Question: I am working on location based application in which i need to move 'MKAnnotation' Pin as per the change location. It means as user change location from once place to other the Annotation should be moved.
This is my code of annotation:
'''
-(MKAnnotationView *)mapView:(MKMapView *)mV viewForAnnotation:(id <MKAnnotation>)annotation
{
static NSString *defaultPinID = @"com.invasivecode.pin";
pinView = (MKPinAnnotationView *)[mV dequeueReusableAnnotationViewWithIdentifier:defaultPinID];
if (pinView == nil)
{
pinView = [[MKPinAnnotationView alloc] initWithAnnotation:annotation reuseIdentifier:defaultPinID];
pinView.enabled = YES;
pinView.pinColor = MKPinAnnotationColorGreen;
pinView.canShowCallout = YES;
}
return pinView;
}
'''
It drops the pin on the current location but when i move with device the location changed & also 'MKPolyline' i have implement but Pin stays there.
see this image :

You can see in this the green pin is the start point & the other side is the current point. So the pin should be on the current point thats what i want.
I have searched & tried few of the solutions of stack but not able to solve my issue.
Any suggestions & help will be highly appreciated.
Thanks in advance.
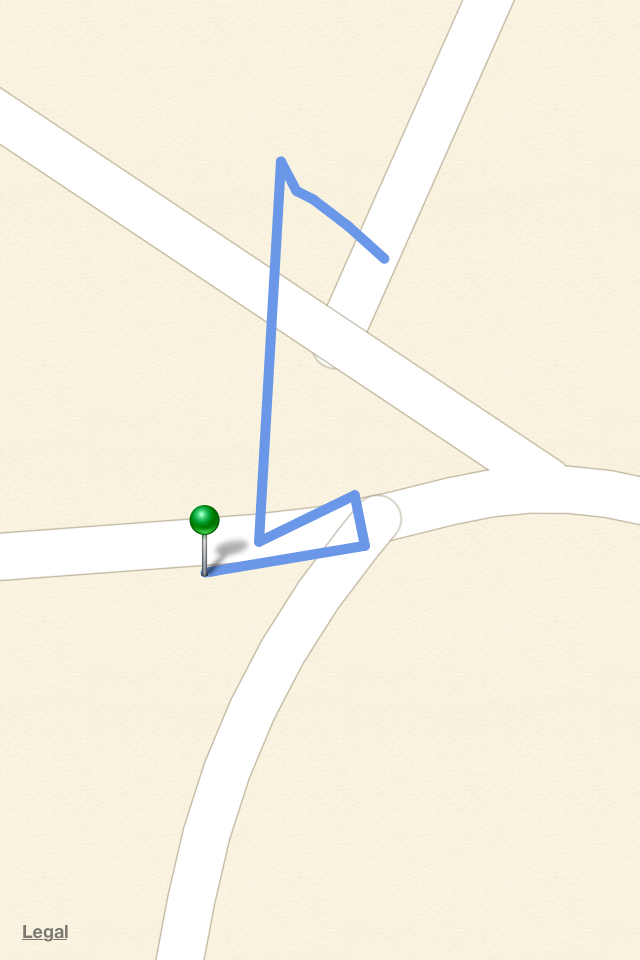
Answer: I got the solution from @AnnaKarenina suggestions thank you so much.
What i have done is make my MKPinAnnotationView global & then :
'''
pinView.annotation.coordinate = newLocation.coordinate;
'''
This line i added into 'didUpdateToLocation' method which allows annotation to get new location every time.
Thanks again.